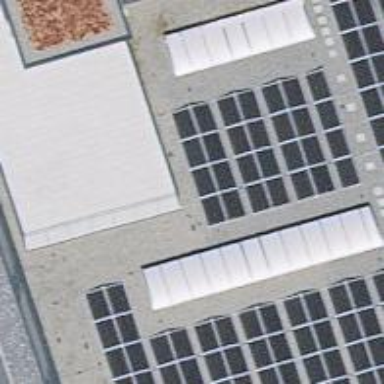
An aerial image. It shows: Solar power generator.